Question: I'm using Atom as my editor for projects. When i get existing projects and want to remove elements from several files, i want to make a "Search and Replace" throughout my project.
> Is there a string or symbol which i can put into the replace field to
"remove" my searched element?

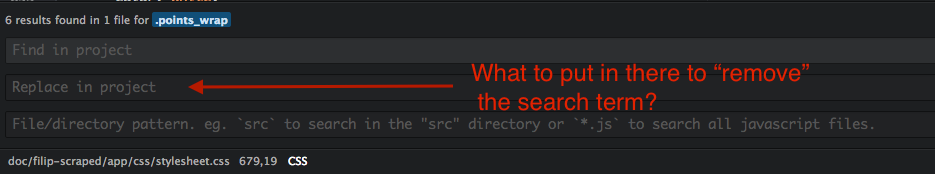
Answer: I'm not familiar with Atom, but with a typical editor you would remove the found item by replacing it with an empty string.